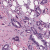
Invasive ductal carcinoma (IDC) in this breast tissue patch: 1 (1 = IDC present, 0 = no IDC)